Question: I started a new web project in Spring MVC 4(Spring Boot) and my question is where I must put my css files? I'm using thymeleaf template engine and my folder structure as in picture
as can u see, I trying create a CSS folder under the resources folder, but the link '<link rel="stylesheet" href="/resources/css/main.css" />' from index.html is not working. any ideas?
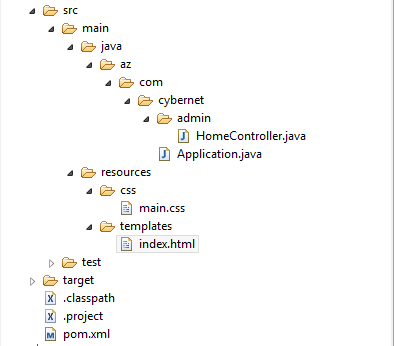
Answer: Per <URL>:
> Spring Boot by default will serve static content from a folder called /static (or /public or or /resources or /META-INF/resources) in the classpath or from the root of the ServeltContext.
There's also a sample or two, e.g. <URL>.